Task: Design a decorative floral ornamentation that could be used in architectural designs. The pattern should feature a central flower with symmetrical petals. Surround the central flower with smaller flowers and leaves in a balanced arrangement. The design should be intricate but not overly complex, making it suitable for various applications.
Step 535:
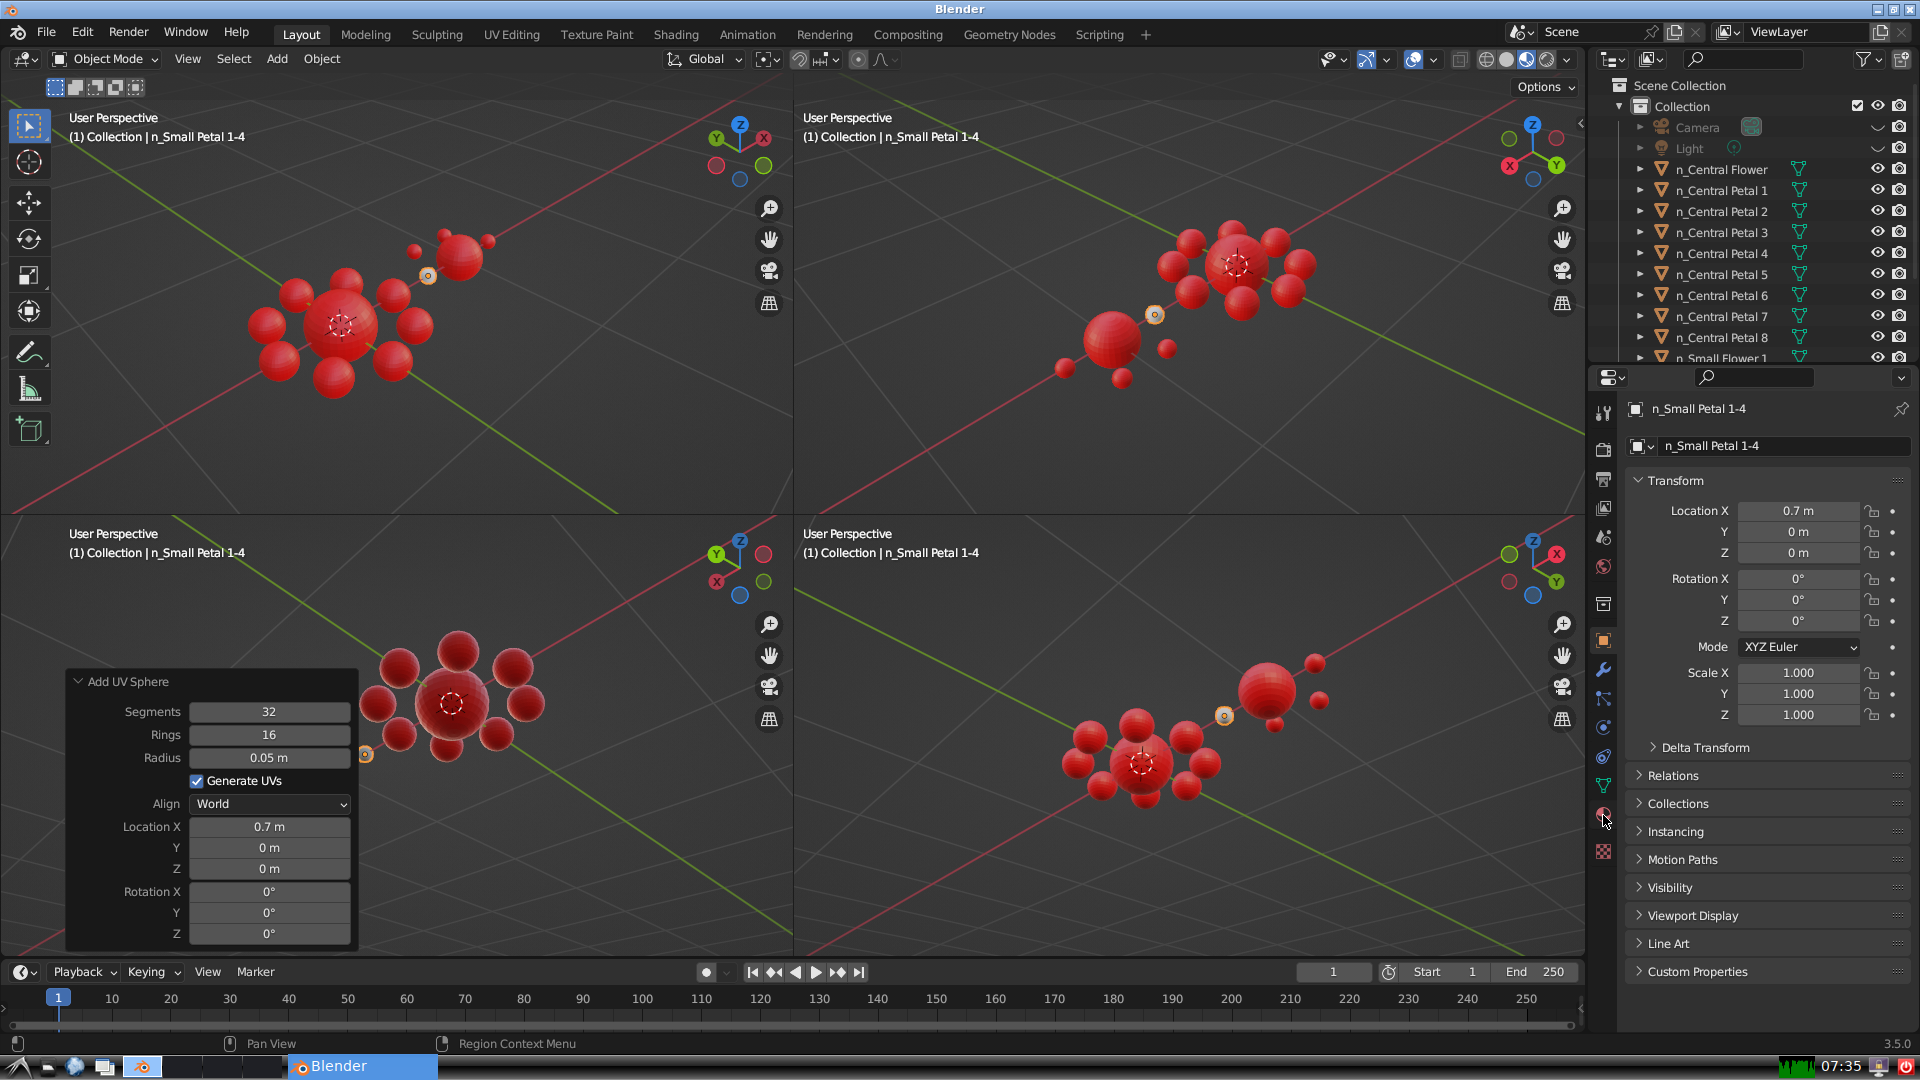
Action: click: no